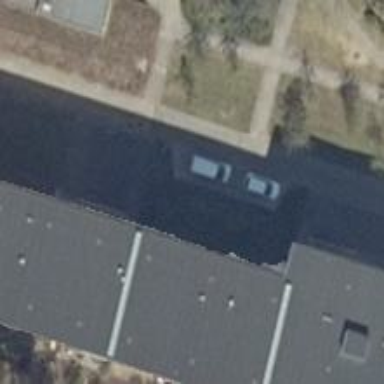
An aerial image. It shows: Flat roof kindergarten building.